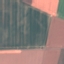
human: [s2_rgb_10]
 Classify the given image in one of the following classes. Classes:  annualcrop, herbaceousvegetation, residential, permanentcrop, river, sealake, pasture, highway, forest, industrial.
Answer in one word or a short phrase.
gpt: AnnualCrop